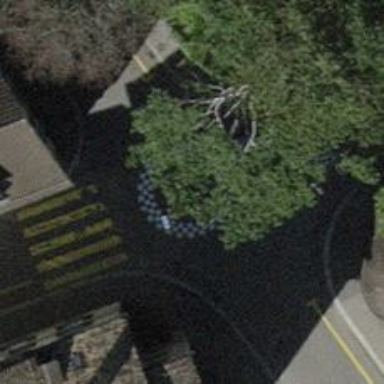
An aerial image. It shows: Rosette traffic calming feature.